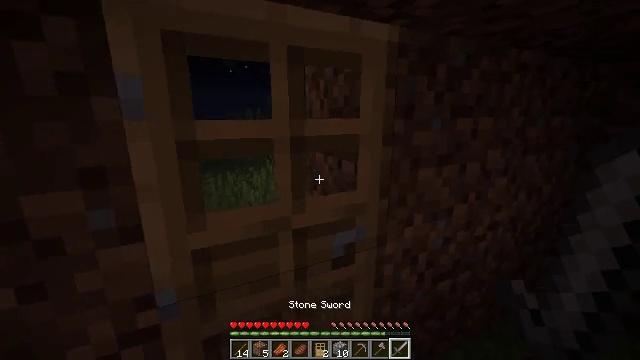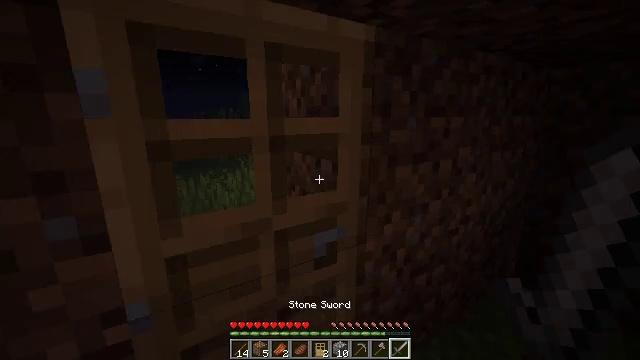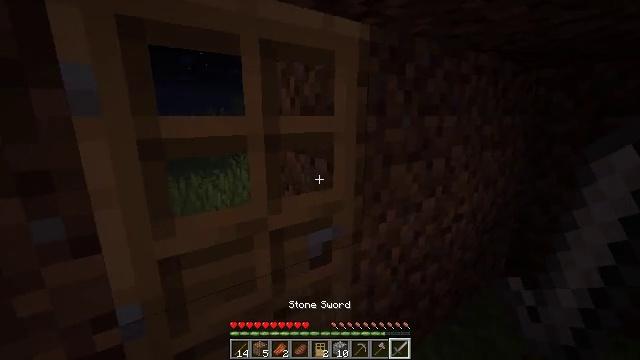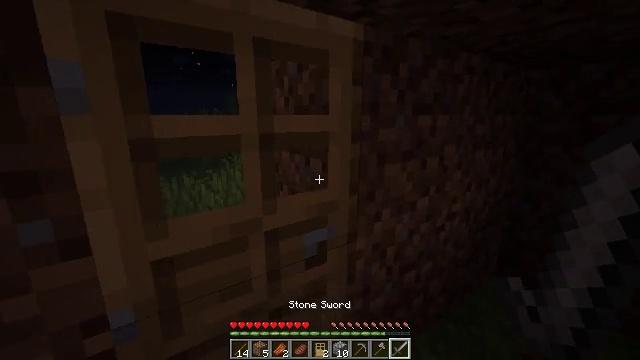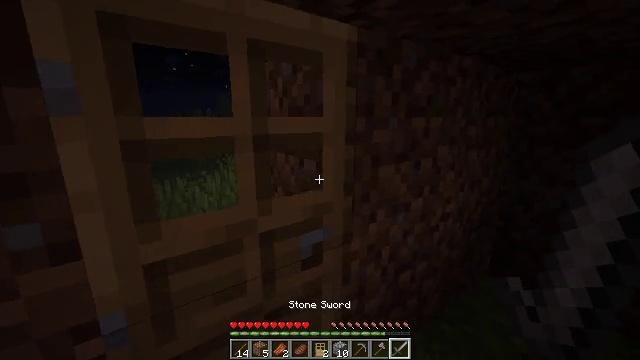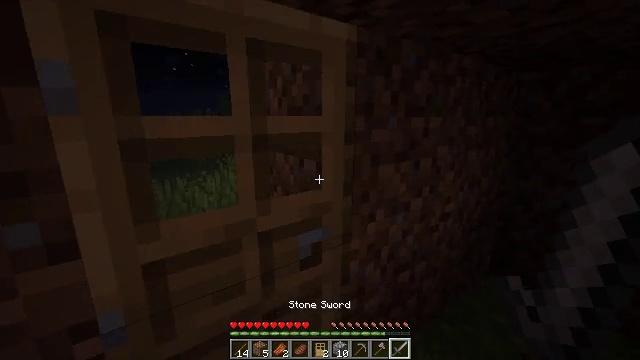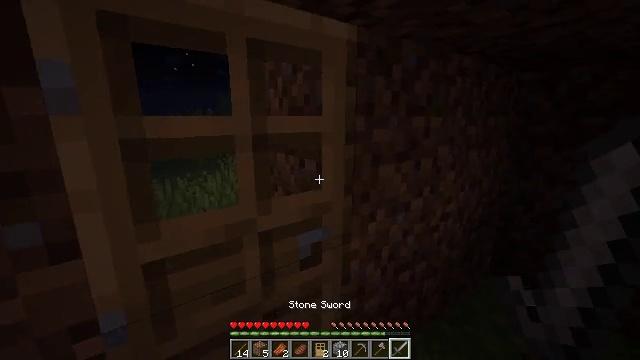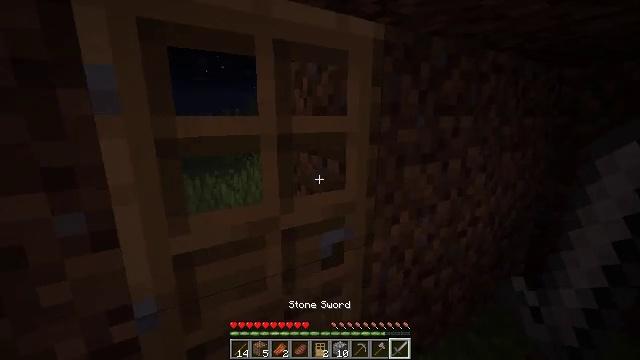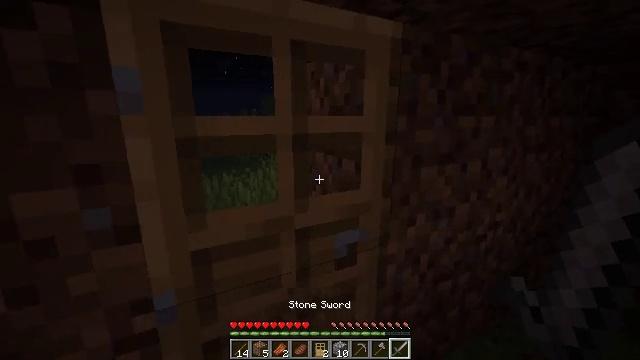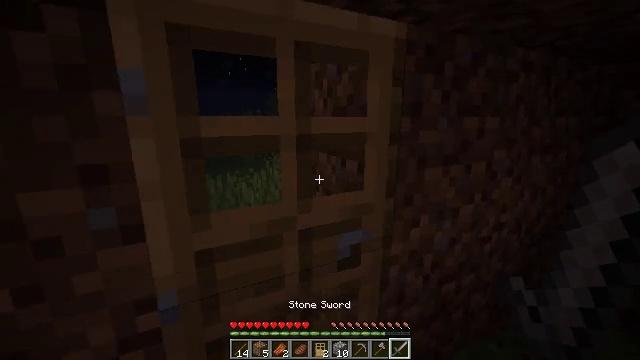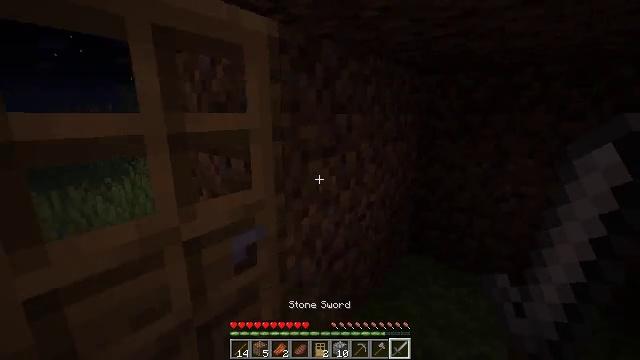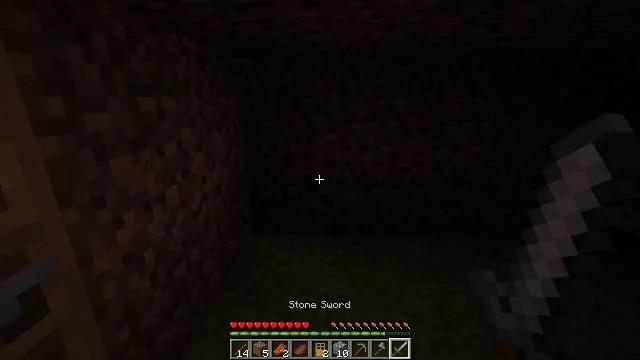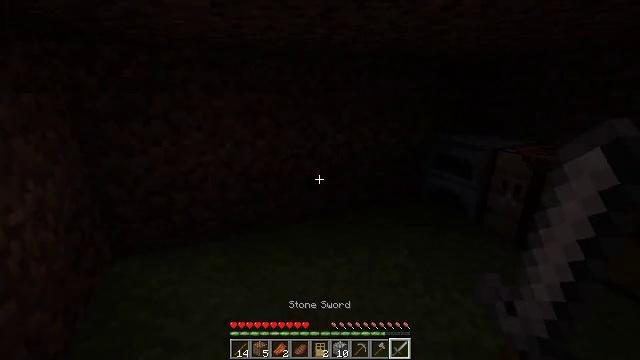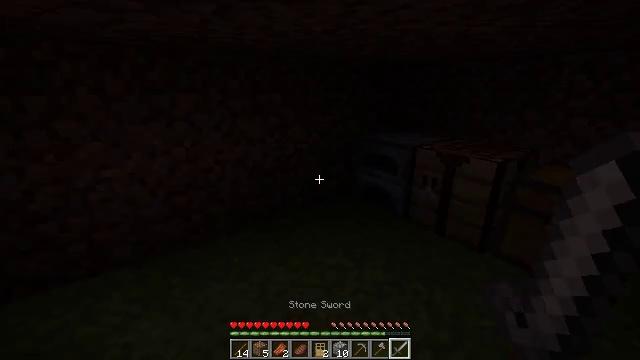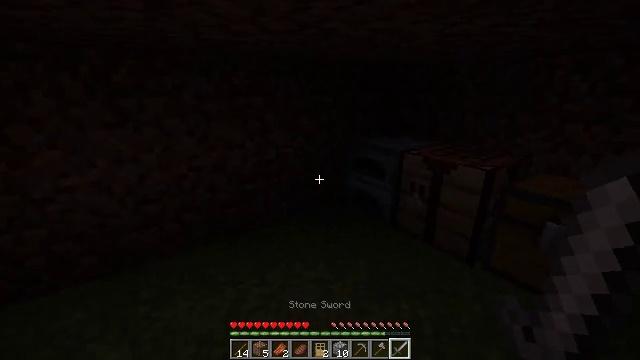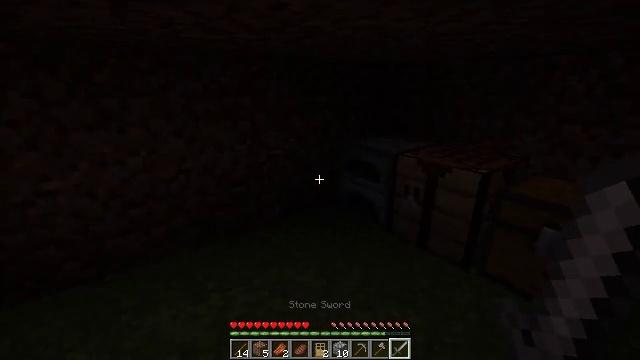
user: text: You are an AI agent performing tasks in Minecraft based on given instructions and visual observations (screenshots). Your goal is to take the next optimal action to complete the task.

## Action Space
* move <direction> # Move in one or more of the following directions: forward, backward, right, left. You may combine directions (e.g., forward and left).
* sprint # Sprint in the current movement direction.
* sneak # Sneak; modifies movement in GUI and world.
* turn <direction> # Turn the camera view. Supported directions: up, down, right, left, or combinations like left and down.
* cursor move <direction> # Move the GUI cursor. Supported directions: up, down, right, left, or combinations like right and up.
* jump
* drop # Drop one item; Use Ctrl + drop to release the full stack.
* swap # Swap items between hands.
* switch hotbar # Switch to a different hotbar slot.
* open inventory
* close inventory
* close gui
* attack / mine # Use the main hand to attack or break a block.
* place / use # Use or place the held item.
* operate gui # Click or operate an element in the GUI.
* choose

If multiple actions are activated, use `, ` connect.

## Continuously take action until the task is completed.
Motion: motion action
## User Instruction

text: Obtain a stone hoe through the crafting process.
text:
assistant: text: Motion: turn right
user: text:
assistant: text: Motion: turn right
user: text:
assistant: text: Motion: turn right
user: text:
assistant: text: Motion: turn right
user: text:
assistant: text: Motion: no_op
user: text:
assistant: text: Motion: no_op
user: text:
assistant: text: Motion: turn left
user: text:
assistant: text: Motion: turn left
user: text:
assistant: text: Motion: no_op
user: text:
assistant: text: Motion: turn right
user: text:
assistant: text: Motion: move right, turn right and down
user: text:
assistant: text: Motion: move right, turn right and down
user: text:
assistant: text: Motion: move forward and move right, turn right
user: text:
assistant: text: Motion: move forward and move right
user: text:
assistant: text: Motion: move forward and move right
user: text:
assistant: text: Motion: move forward and move right
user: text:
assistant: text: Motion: move forward and move right
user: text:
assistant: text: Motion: move forward
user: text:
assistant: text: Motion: no_op
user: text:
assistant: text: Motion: turn right and down
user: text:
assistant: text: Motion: turn right and down
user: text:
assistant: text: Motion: turn right and down
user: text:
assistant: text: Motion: turn right and down
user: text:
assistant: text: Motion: move forward, turn right
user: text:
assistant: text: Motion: move forward and move left, turn right
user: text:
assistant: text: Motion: move forward and move left, turn right
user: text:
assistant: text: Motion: move forward and move left, turn right
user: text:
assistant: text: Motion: move forward and move left
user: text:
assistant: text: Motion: move forward and move left
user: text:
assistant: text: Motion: move forward and move left